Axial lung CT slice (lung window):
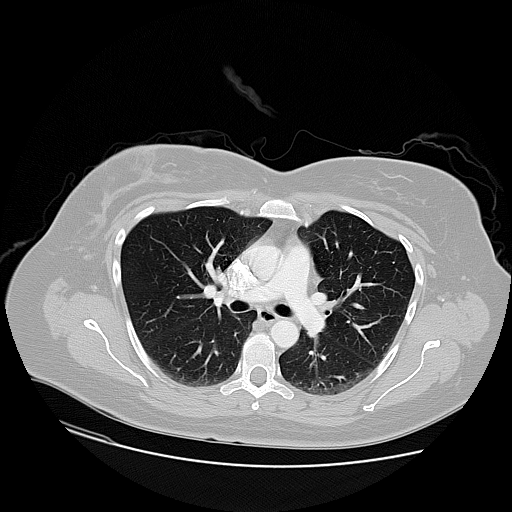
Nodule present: no